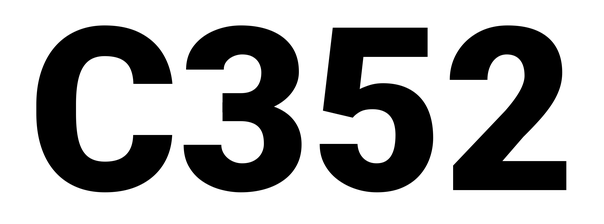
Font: Roboto_Black